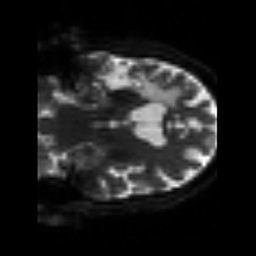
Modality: sbref
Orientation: coronal
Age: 56
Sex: male
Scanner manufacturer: siemens
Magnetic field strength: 3 T
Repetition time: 3.2 s
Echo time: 0.081 s